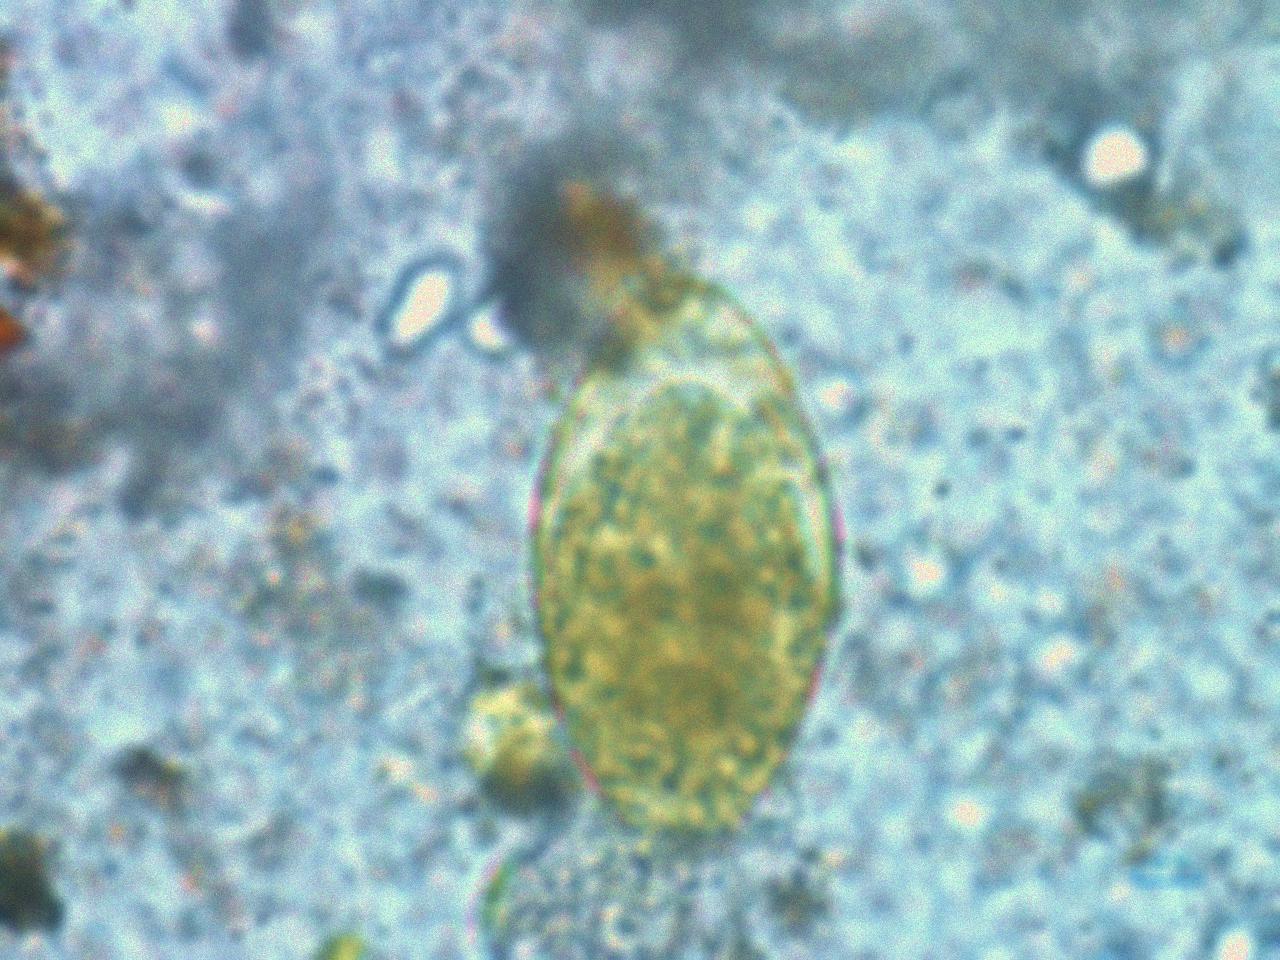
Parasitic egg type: Fasciolopsis buski